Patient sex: M
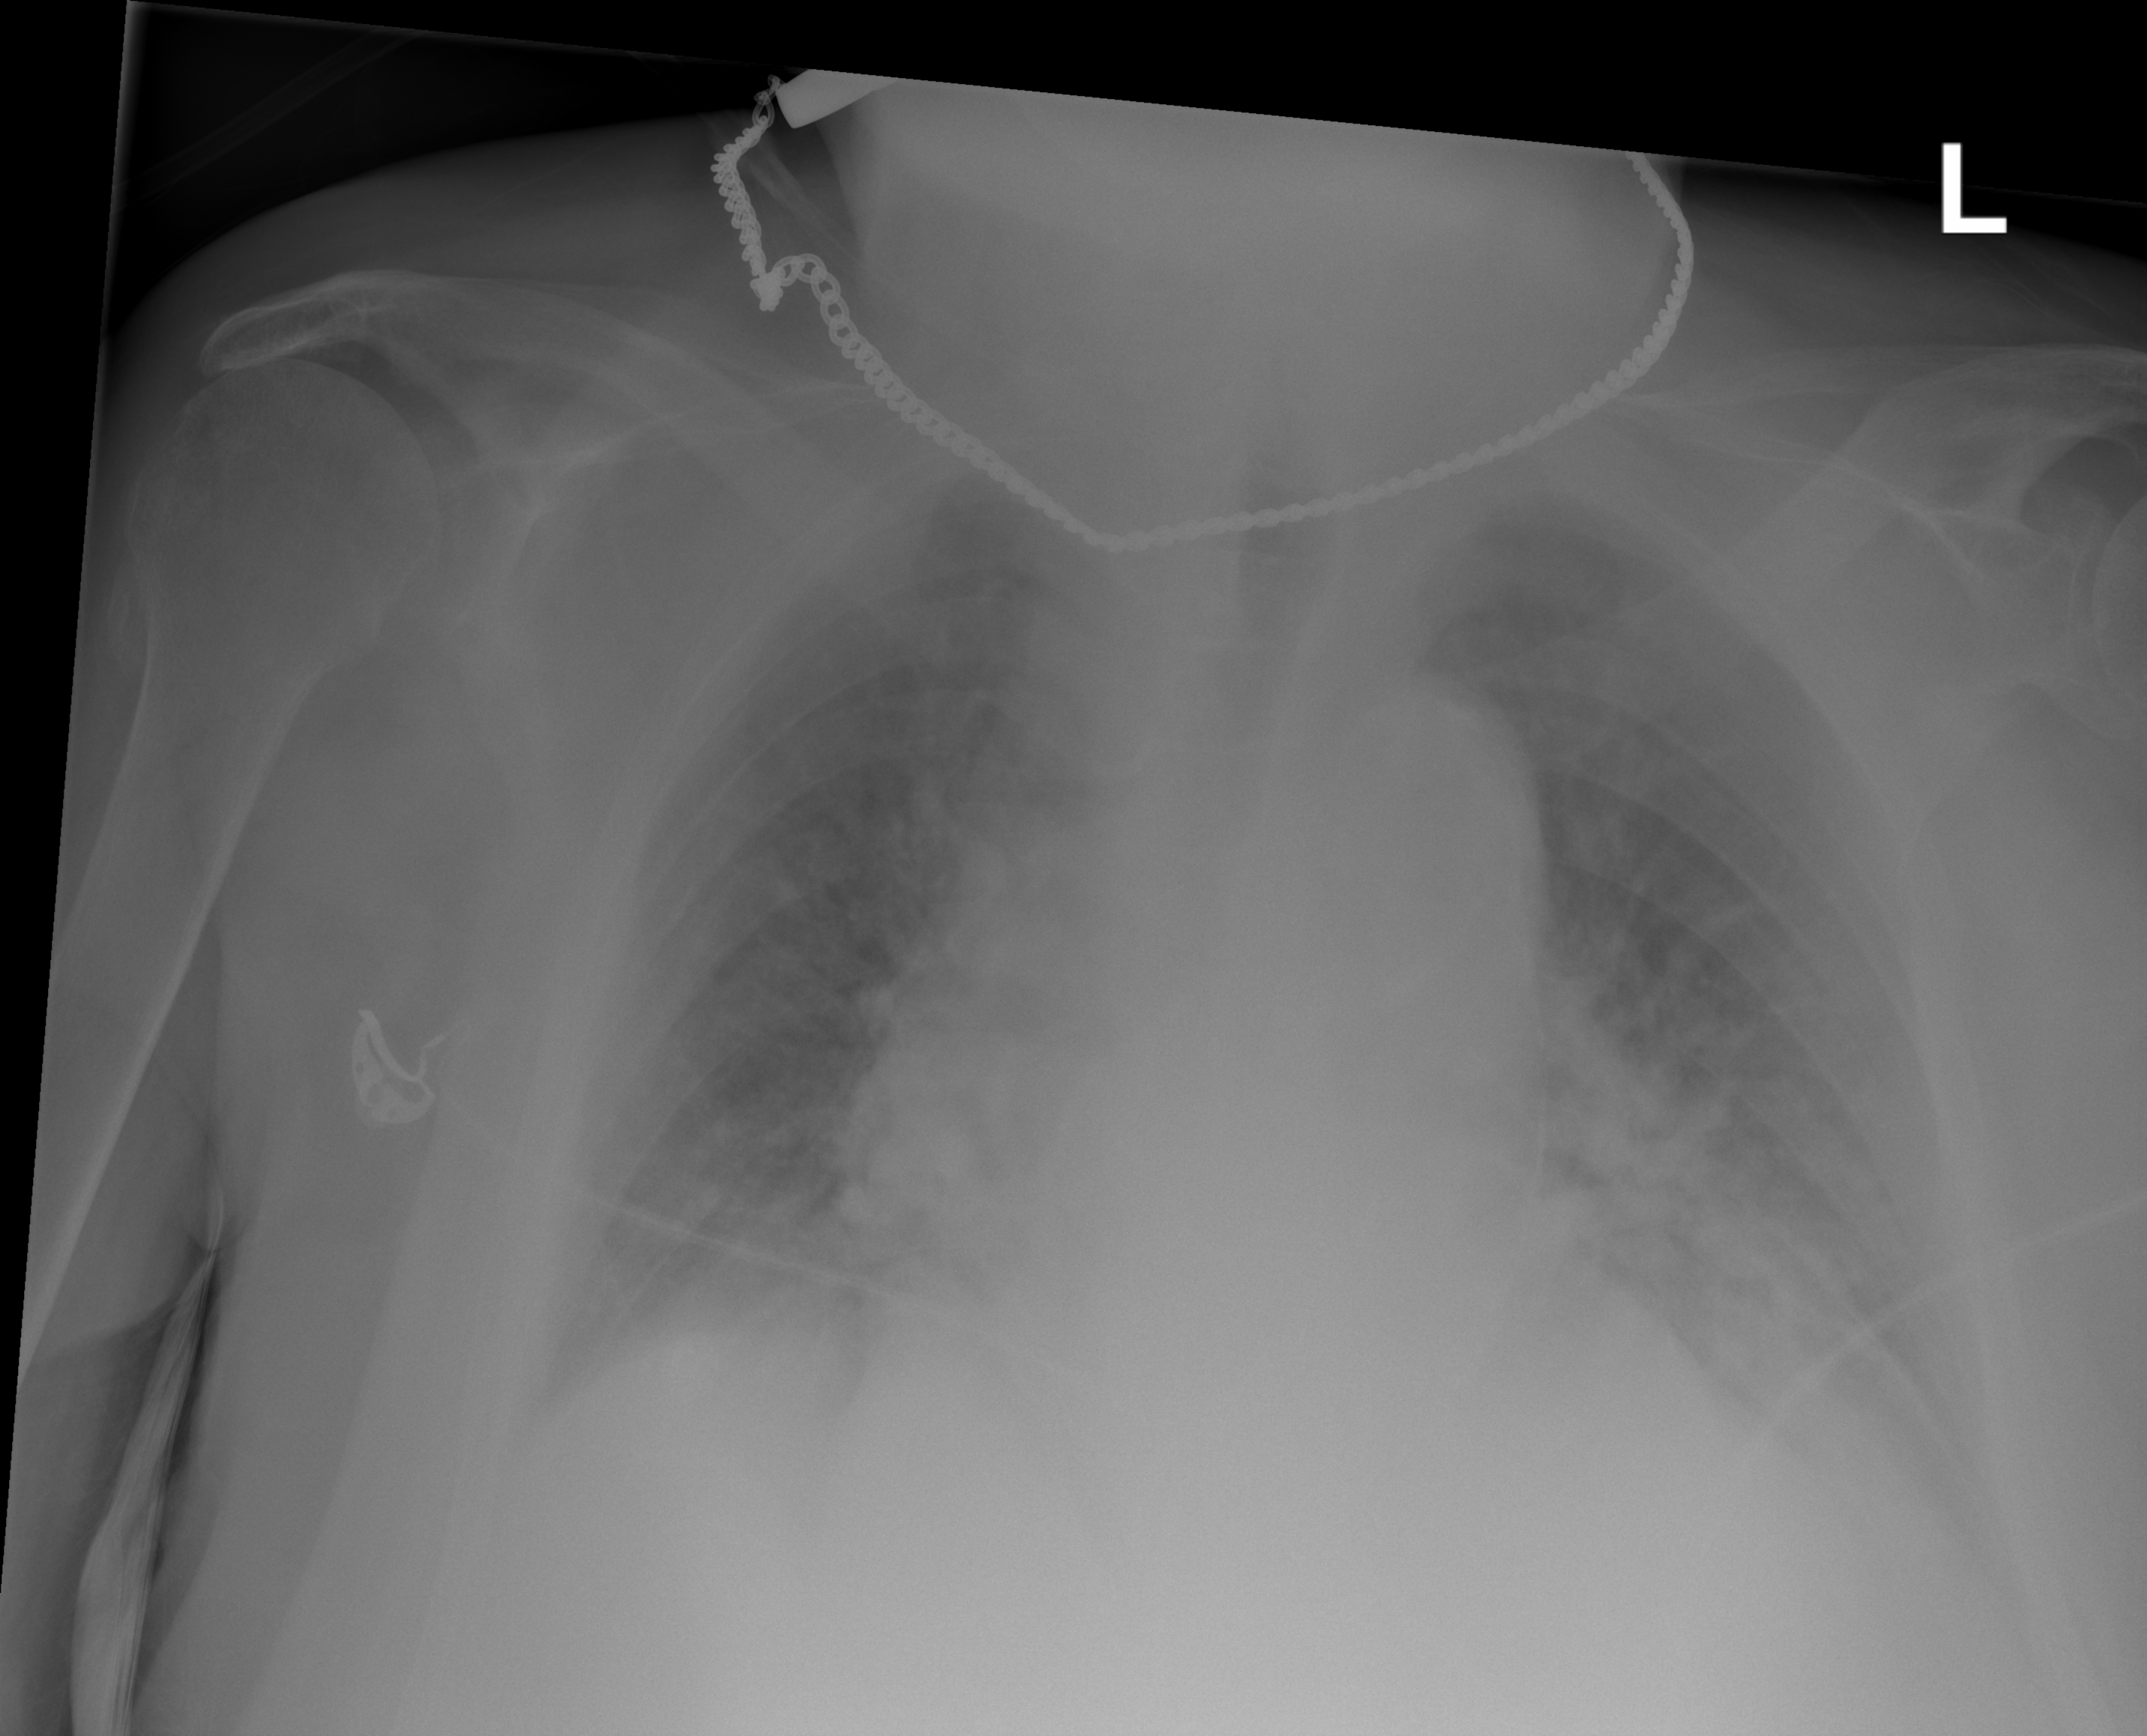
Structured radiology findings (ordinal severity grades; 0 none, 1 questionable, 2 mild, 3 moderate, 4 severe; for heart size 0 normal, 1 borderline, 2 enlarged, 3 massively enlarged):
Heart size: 2
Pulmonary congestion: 3
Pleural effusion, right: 0
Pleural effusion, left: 0
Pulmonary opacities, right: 0
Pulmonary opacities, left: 2
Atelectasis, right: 0
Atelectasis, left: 0